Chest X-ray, PA view. Patient: 57 years old, sex M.
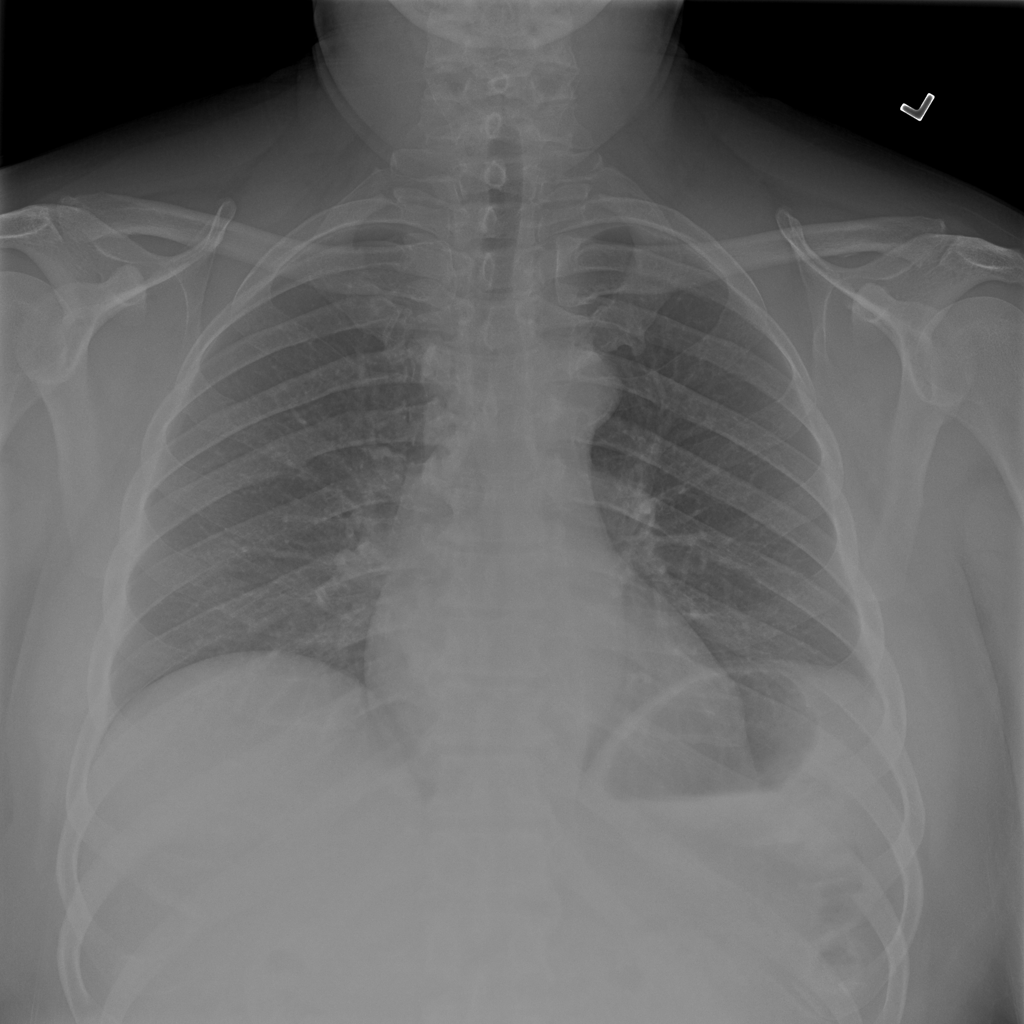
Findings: No Finding